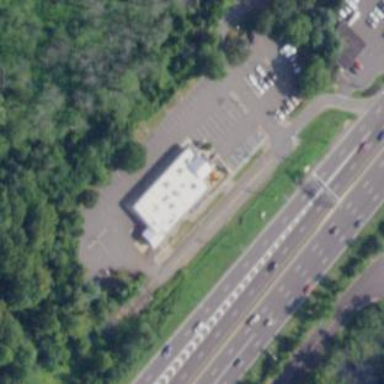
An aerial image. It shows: Restaurant building.